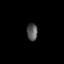
Tissue: lung
Cell type: Endothelial cells
Senescence score: 0.5771
Nuclear area (px): 184
Mean DAPI intensity: 84.266